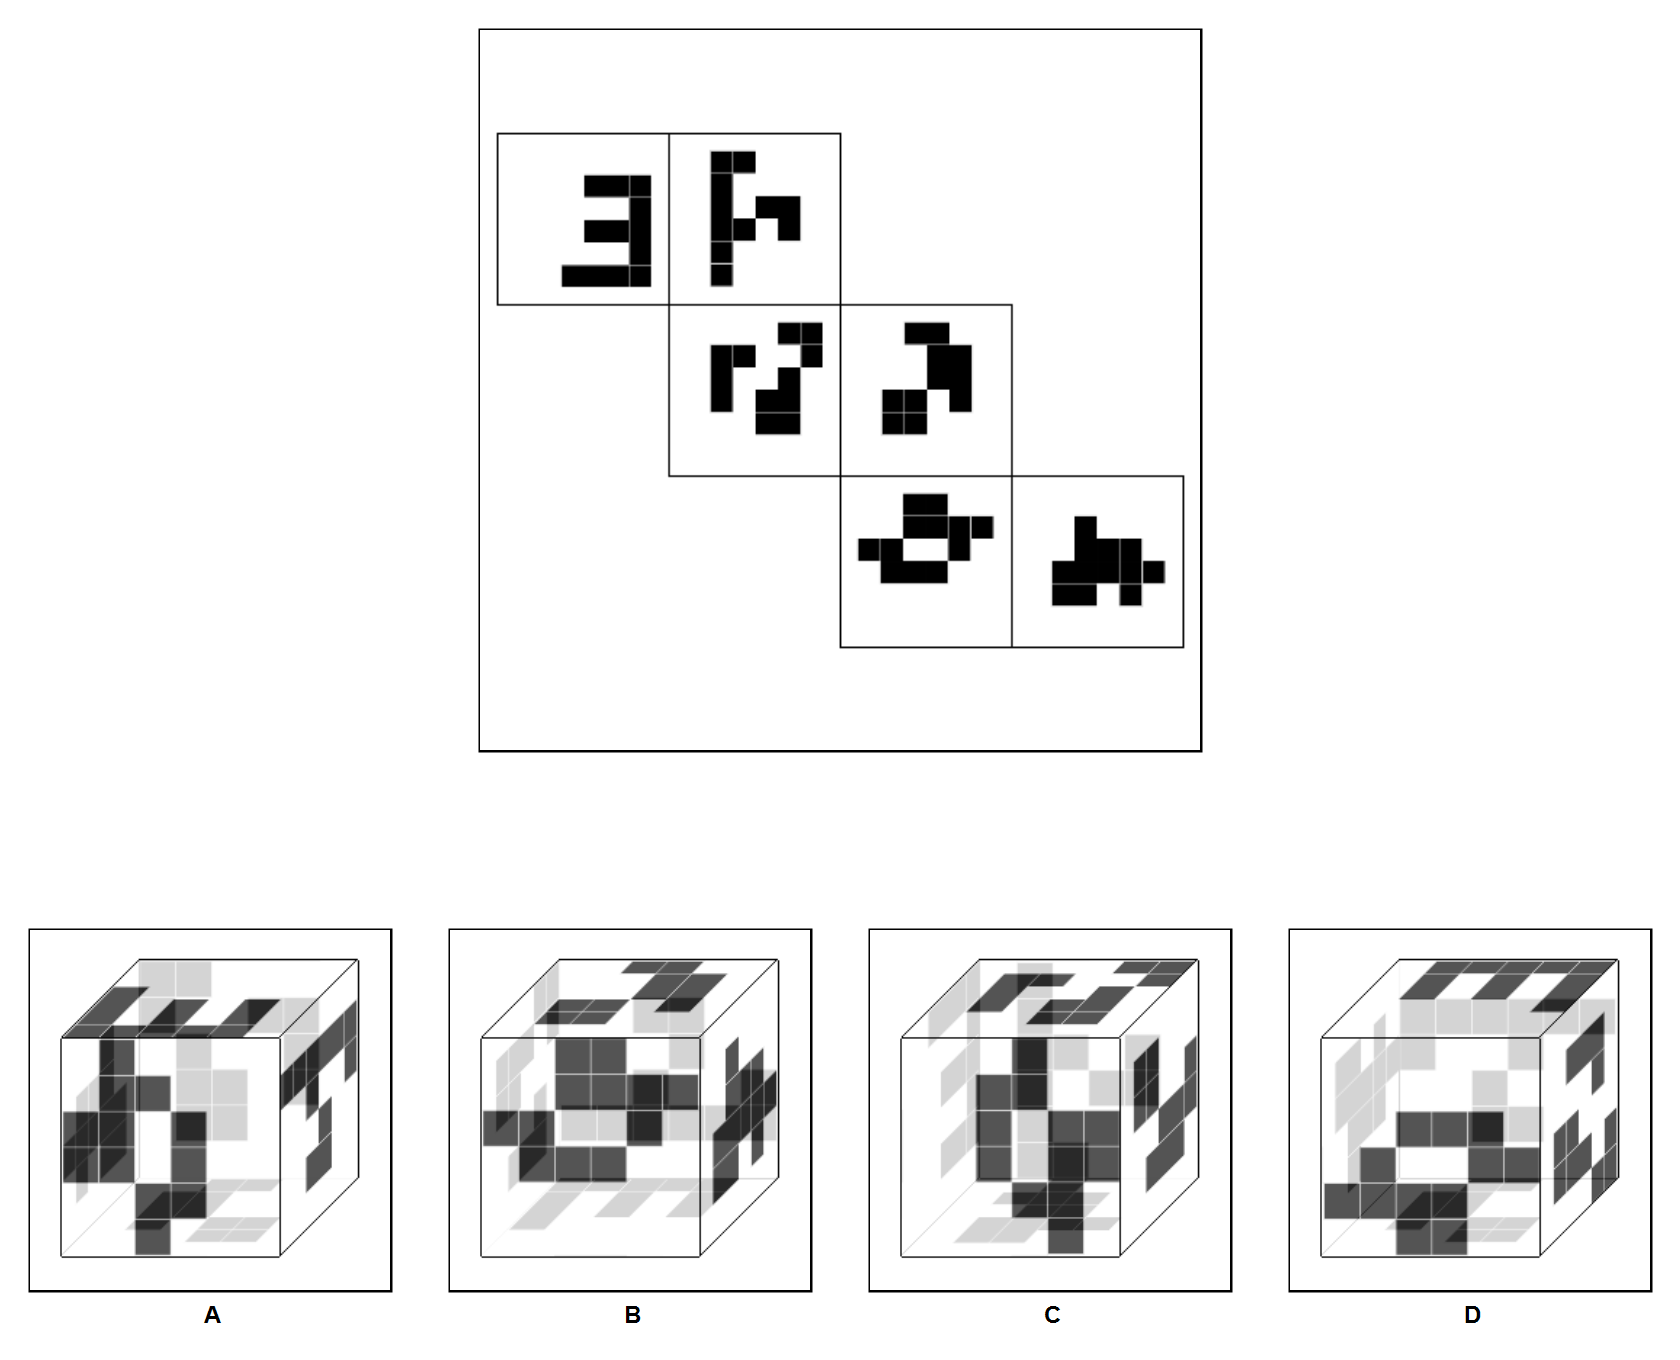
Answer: A